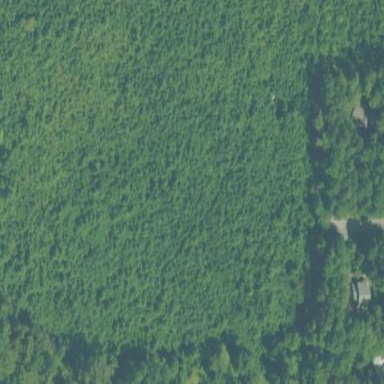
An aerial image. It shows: Mixed woodland area with variety of leaf types and cycles.